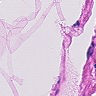
Metastatic tissue present: no